Field crop: maize
Growth stage: 2
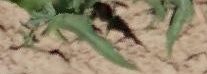
Species: maize